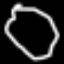
Label: octagon